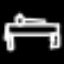
Label: bed